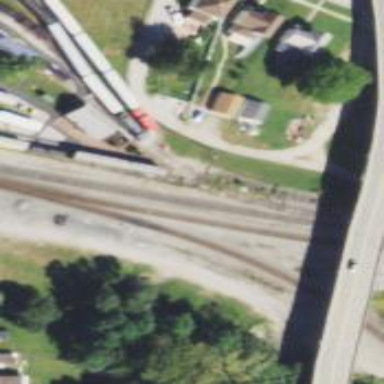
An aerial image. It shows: Preserved railway.